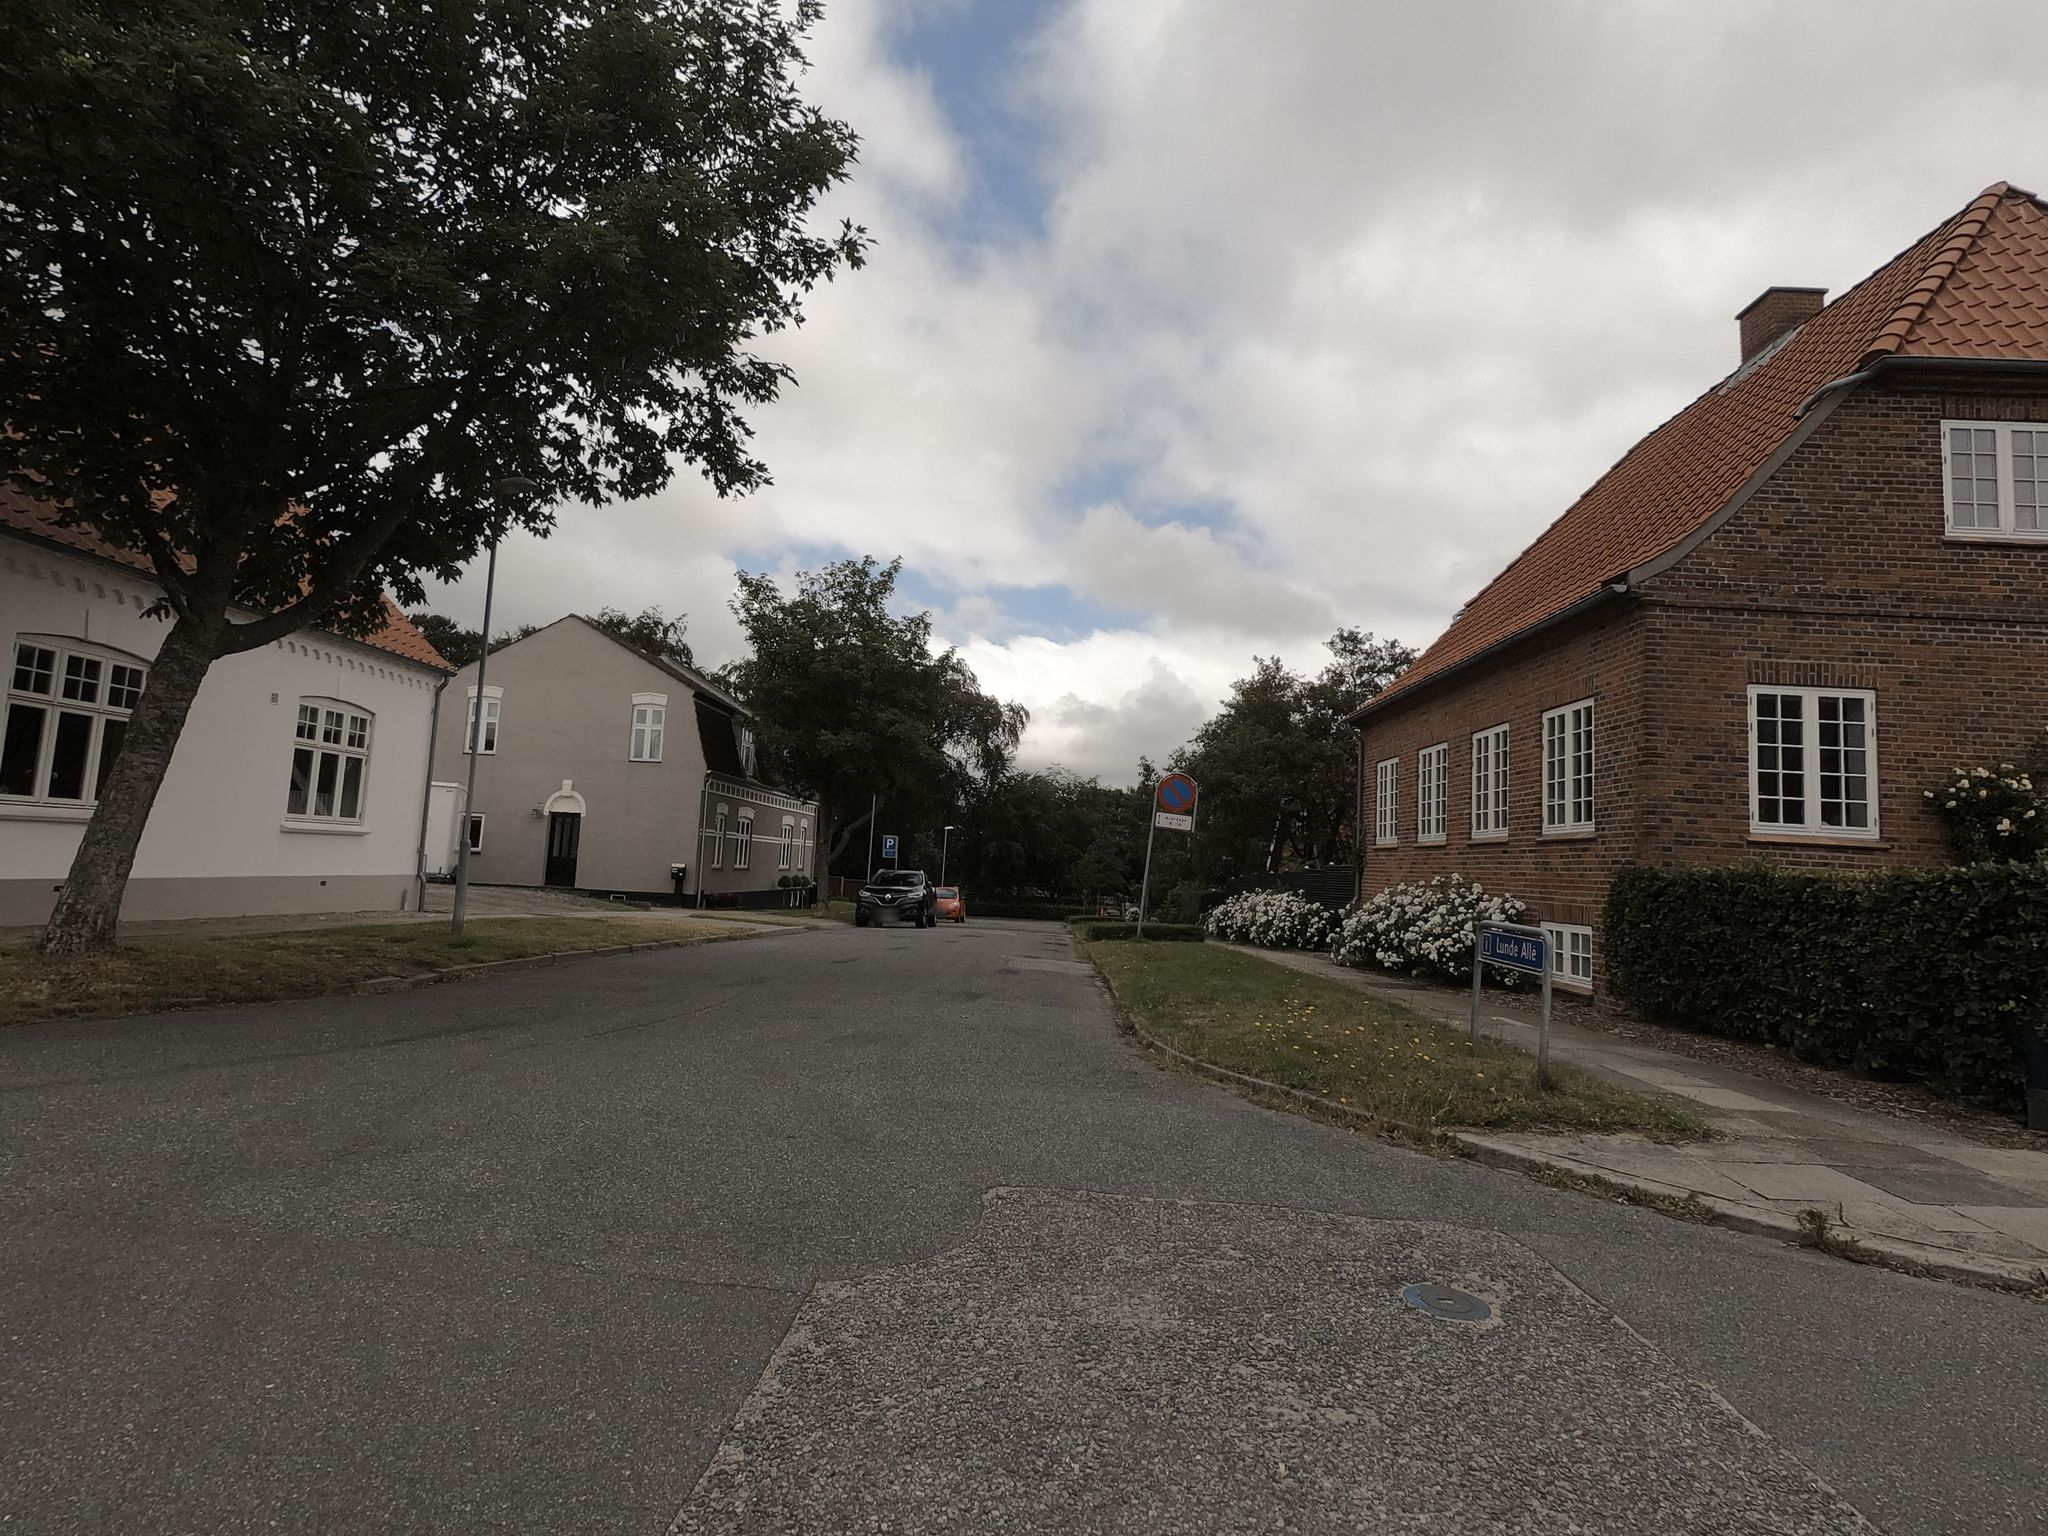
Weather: cloudy
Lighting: day
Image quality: good
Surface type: walking surface
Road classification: path, residential
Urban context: dense urban cluster
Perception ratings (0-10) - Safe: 6.23, Lively: 7.52, Beautiful: 8.13, Boring: 5.71, Depressing: 2.48, Wealthy: 4.31